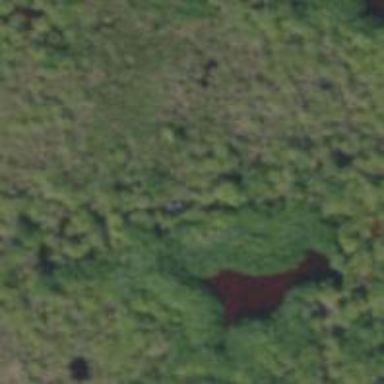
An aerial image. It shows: Pond with natural water.